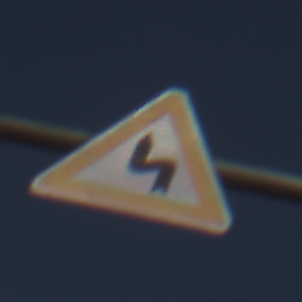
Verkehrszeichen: DoppelkurveZunaechstLinks
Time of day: MorningAfternoon
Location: Outdoor (Special)
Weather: PartlyCloudy
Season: NotSpecified
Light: Natural